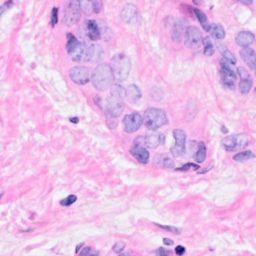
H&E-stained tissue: Breast